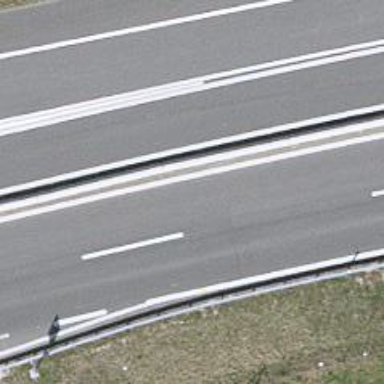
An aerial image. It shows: Trunk highway.